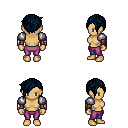
a pixel art fantasy rpg character, female body template, human, tanned skin, steel arm armor, magenta pants, raven pixie cut hairstyle, leather bracers, four views (front, back, left, right), 2x2 character sprite sheet, small pixel art, hard edges, no anti-aliasing